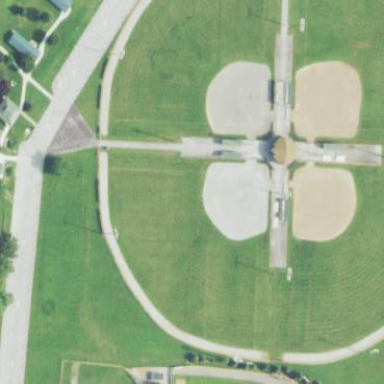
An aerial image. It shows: Sports centre specializing in softball on leisure land.